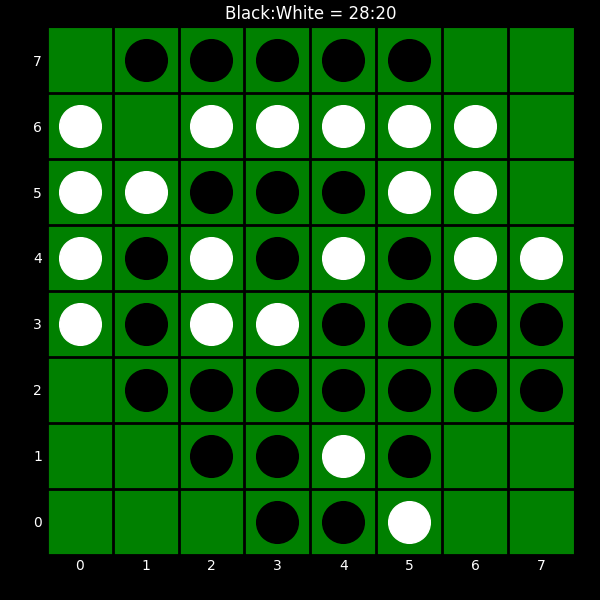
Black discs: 28
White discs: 20